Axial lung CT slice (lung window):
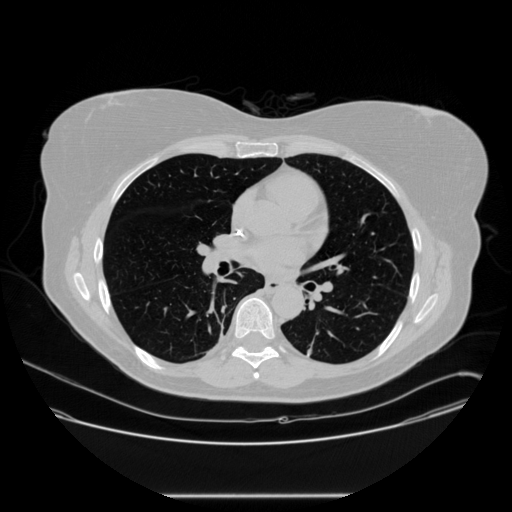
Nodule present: no